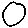
Label: circle